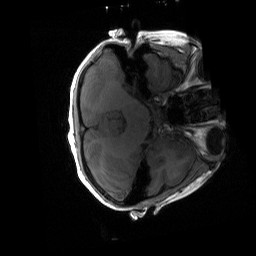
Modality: T1w
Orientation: axial
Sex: female
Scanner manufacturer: siemens
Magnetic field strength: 3 T
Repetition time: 1.9 s
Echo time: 0.00243 s